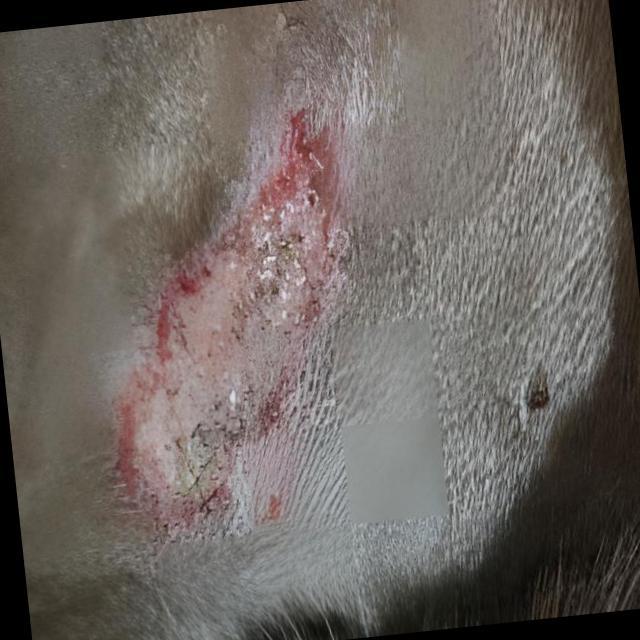
Canine ringworm (Dermatophytosis) — fungal infection caused by Microsporum or Trichophyton. Presents with circular alopecia, scaling, crusting, and broken hairs.